You are looking at a signal-to-image encoding: consecutive vibration samples arranged as the rows of a grayscale square. Determine the bearing's health state. Answer with exactly one of: normal, inner_race, outer_race, ball.
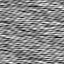
Answer: normal